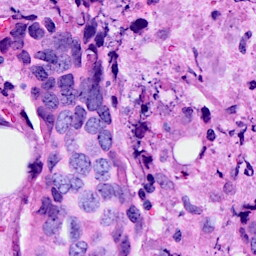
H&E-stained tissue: Breast